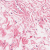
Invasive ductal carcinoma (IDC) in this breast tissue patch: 0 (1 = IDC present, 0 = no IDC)